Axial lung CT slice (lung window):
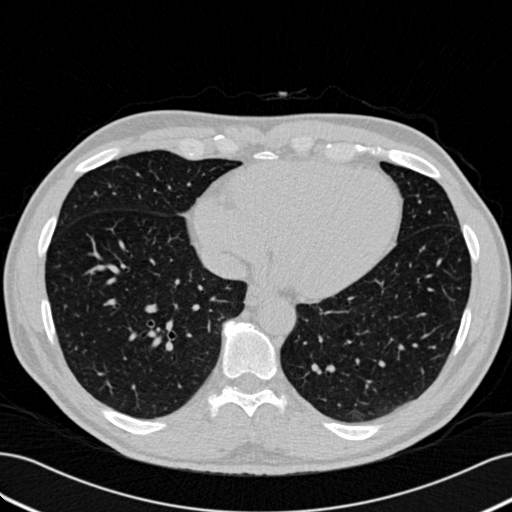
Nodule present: no